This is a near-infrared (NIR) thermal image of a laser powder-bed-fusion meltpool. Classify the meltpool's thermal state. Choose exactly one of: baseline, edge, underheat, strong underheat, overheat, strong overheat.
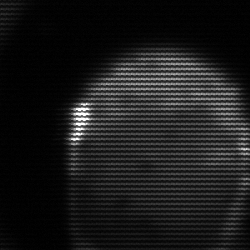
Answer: edge